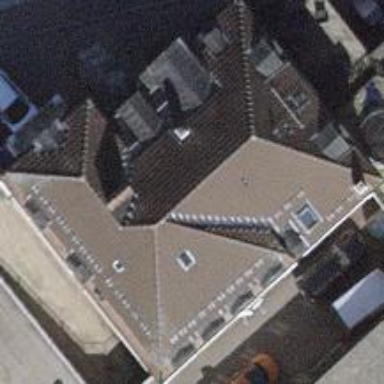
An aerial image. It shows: Apartment building with hipped roof.